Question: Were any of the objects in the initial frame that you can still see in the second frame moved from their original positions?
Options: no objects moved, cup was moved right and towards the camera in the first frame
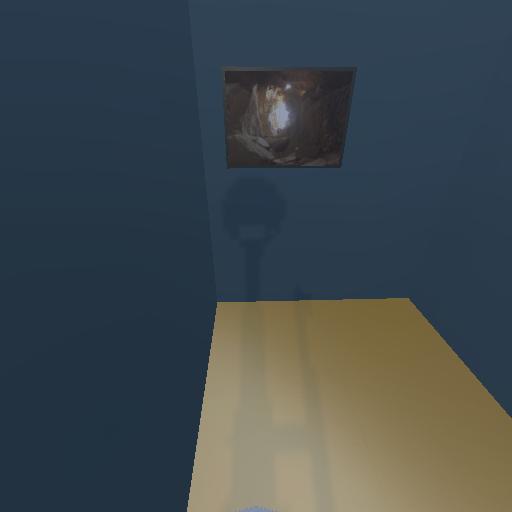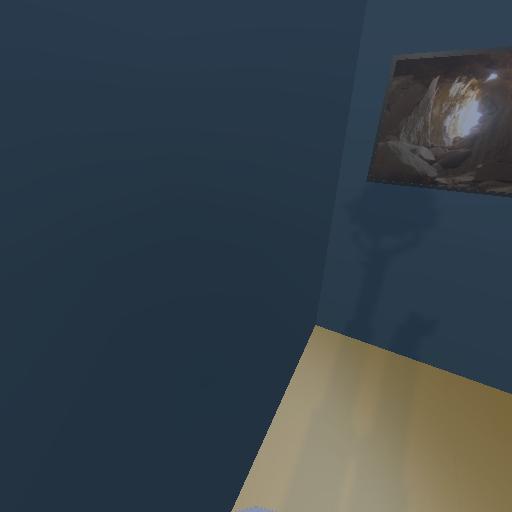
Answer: no objects moved